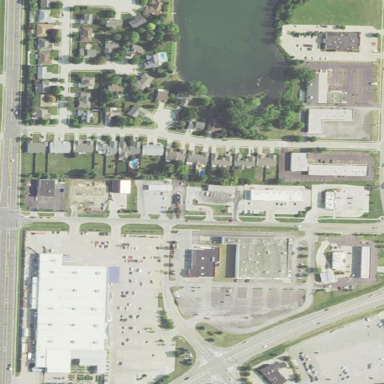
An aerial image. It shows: Retail area.